Question: I want to show related video's in flowplayer at the end of the video.

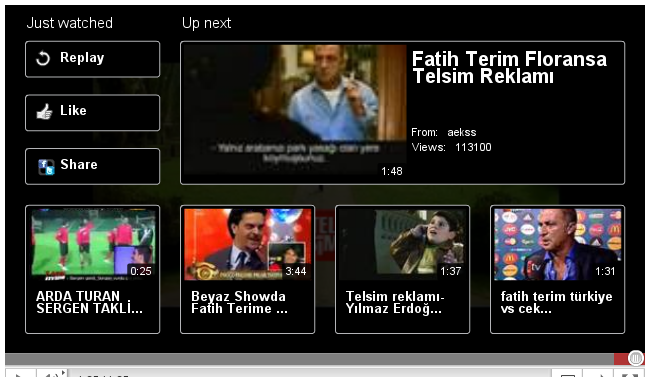
Answer: There was a related plugin, but I haven't looked at it myself and can't find any documentation on the flowplayer.org site. You could take a look at this and see if you can get it working: <URL>